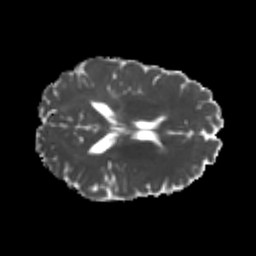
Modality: MD
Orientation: axial
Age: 19
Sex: female
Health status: healthy
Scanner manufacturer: philips
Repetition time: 7.389 s
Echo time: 0.08599 s